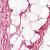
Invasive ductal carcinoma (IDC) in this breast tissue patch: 0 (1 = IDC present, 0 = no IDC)